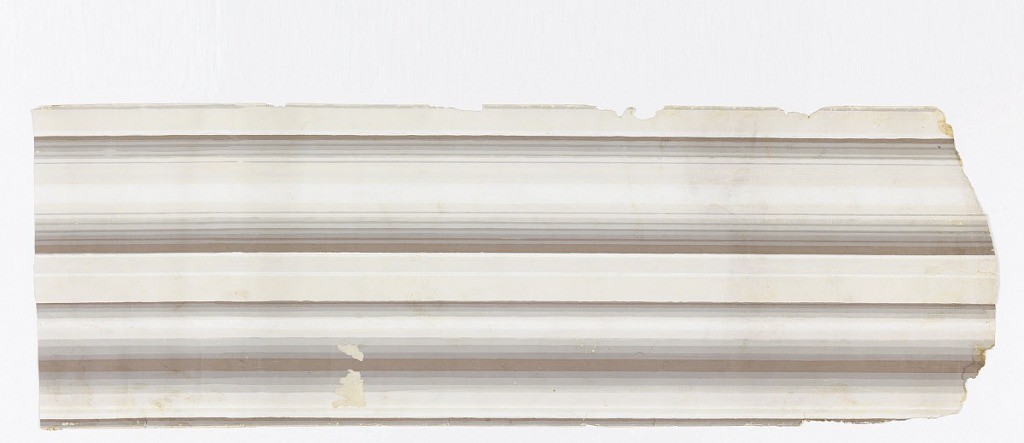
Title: Border
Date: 1900–10
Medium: Machine-printed
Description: Striped in white and various shades of gray, forming a rounded column or architectural molding.